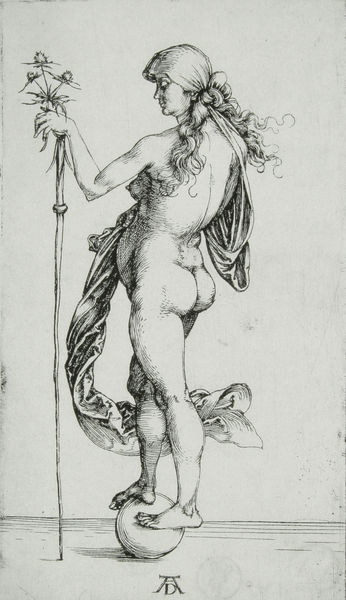
Titel: Fortuna (Das kleine Glück)
Künstler: Albrecht Dürer
Institution: (Seriendruck)
Schlagwörter: akt, fuß, hand, nackt, schatten, umhang, weiß, blume, blumen, brust, busen, frau, grau, haar, licht, nase, profil, rücken, schwarz, zeichnung, blüten, schal, schleier, tuch, ball, blond, arm, arme, barock, falten, gesicht, lang, stehen, signatur, erde, boden, figur, gewand, haare, lange haare, pose, stehend, stoff, blatt, pflanze, pflanzen, locken, renaissance, stock, beine, schärpe, füße, gesäß, hintern, rückenansicht, seitlich, papier, frauenakt, stab, grafik, graphik, signiert, haarband, dick, zopf, bauch, brustwarze, schwanger, eva, stütze, links, linie, nakt, rückseite, pobacken, popo, steht, barfuß, druck, schwarzweiss, monogramm, schraffur, radierung, stich, lockig, strich, hässlich, kugel, allegorie, personifikation, distel, erdkugel, disteln, nackte frau, venus, dürer, kupferstich, globus, glück, szepter, hinterteil, balance, weltkugel, gleichgewicht, albrecht, albrecht dürer, initial, hanf, a d, balancieren, fortuna, pervers, söding, selbstbewußt, po, eryngium, schwanzer, schwerzweiss, sympol, dusteln